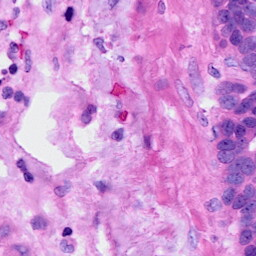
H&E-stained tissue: Ovarian